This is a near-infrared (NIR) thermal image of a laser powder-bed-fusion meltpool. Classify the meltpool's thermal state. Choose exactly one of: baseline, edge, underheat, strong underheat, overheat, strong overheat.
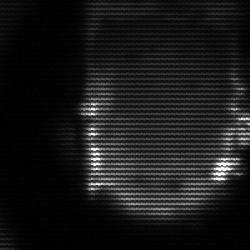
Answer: baseline